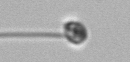
Label: flagellate